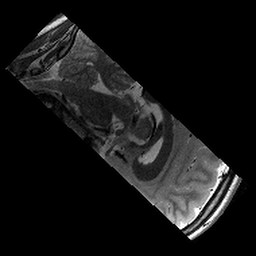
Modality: T2w
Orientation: sagittal
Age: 11
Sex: male
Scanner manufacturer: siemens
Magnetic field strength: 3 T
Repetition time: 9.23 s
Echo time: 0.067 s